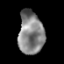
Tissue: prostate
Cell type: Epithelial cells
Senescence score: 0.2916
Nuclear area (px): 1059
Mean DAPI intensity: 132.875